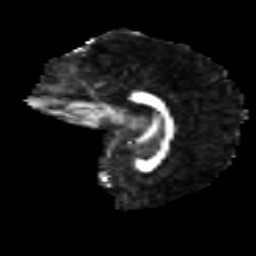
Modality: FA
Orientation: sagittal
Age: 18
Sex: female
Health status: ill
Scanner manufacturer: ge
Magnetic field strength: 3 T
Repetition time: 6.752 s
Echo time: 0.079 s